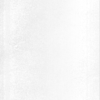
Label: dusty